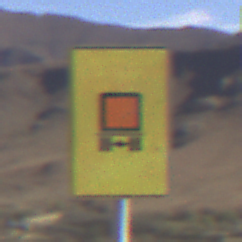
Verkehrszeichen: KennzeichnungspflichtigeFahrzeugeGefaehrlicheGueterOhnePfeilsymbol
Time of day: Midday
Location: Outdoor (Nature)
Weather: Clear
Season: NotSpecified
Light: Natural